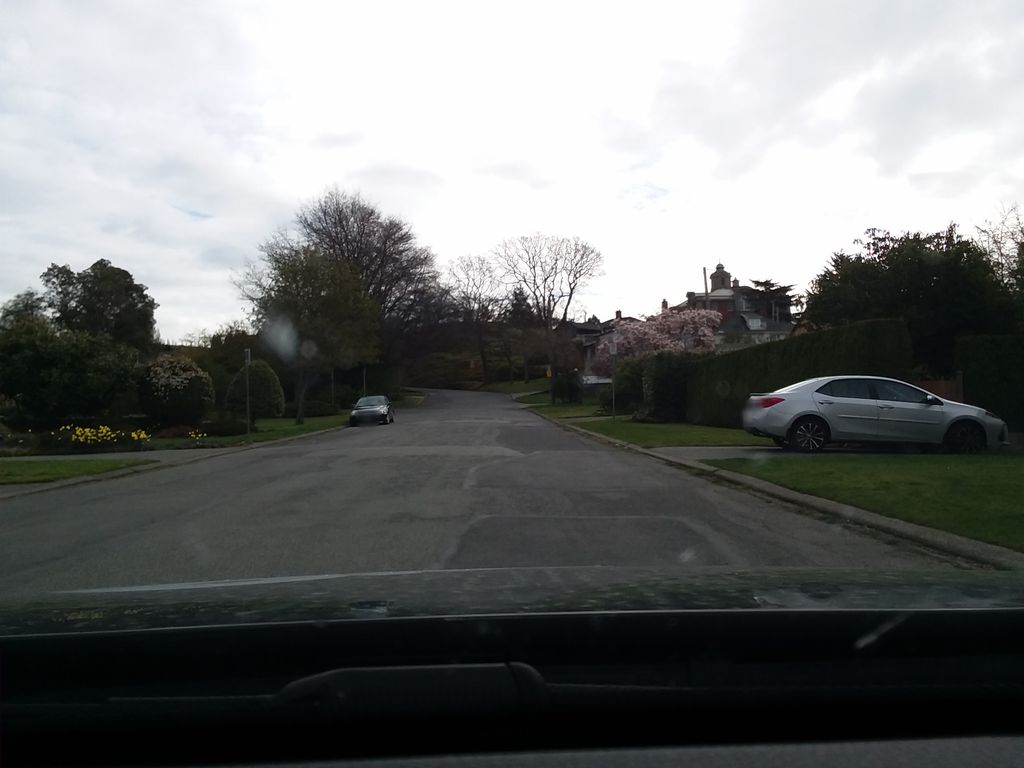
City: victoria